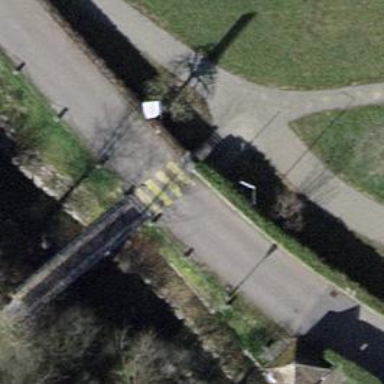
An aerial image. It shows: Zebra crossing on the road.